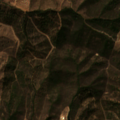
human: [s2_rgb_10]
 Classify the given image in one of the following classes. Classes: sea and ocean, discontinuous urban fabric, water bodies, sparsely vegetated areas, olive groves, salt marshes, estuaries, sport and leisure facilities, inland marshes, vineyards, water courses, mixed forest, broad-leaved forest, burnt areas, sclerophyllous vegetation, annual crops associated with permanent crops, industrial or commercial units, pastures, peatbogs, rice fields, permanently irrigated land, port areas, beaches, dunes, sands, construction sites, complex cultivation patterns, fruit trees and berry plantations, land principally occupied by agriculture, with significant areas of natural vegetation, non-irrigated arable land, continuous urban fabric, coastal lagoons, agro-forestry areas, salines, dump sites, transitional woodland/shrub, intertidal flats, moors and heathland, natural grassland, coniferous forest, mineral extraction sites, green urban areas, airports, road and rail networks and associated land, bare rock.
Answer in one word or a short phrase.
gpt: land principally occupied by agriculture, with significant areas of natural vegetation, broad-leaved forest, sclerophyllous vegetation, transitional woodland/shrub